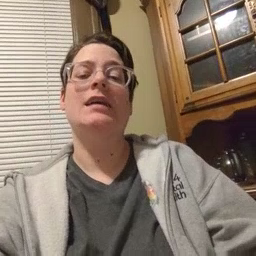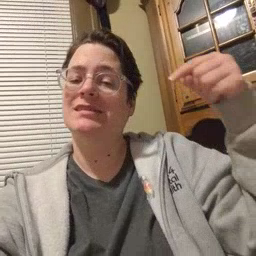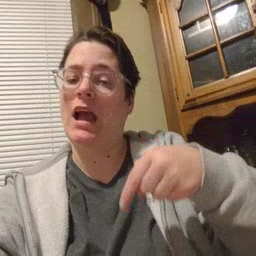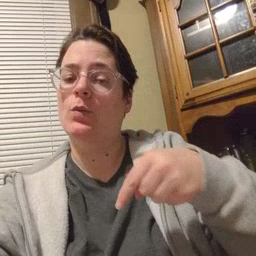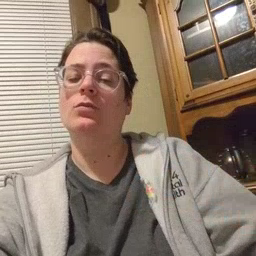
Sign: down